Question: I have this working Automator/bash script, which watermarks all files which I select:
'''
watermark=~/Dropbox/watermark.png
shopt -s nocasematch
for f; do
[[ $f =~ .*\.(jpe?g|png)$ ]] || continue
d="${f%/*}/wm_$(date +%Y_%m_%d)"
mkdir -p "$d"
target="$d/${f##*/}"
size=$(/usr/local/bin/identify -format '%[fx:w/4,279]' "$f")
/usr/local/bin/composite -dissolve 10% -gravity SouthEast \( $watermark -geometry $size \) "$f" -quality 100 "$target"
done
'''

The problem with this setup, that does not work If I select folder (of course in this case I set type to Files and folders in Automator) with images inside (works only if I select images).
My second question is, how to modify this code to make selectedfolder_watermarked folders?
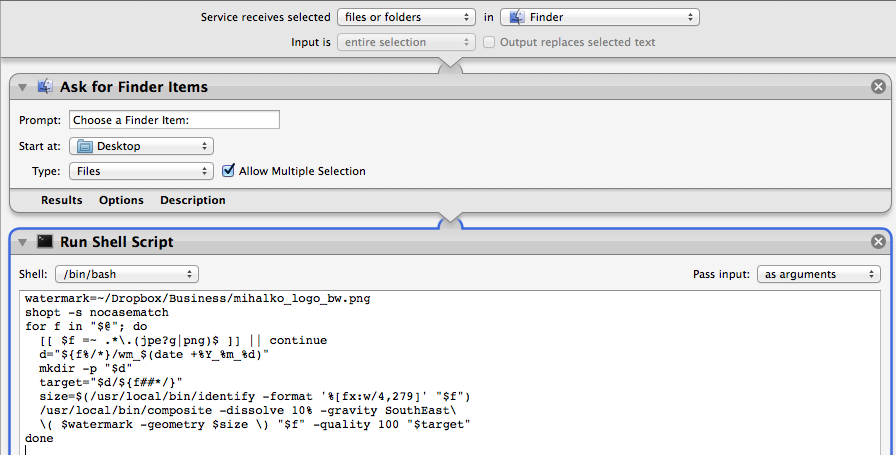
Answer: This script only works with folders and it saves for example '~/Desktop/dir1/file1.png' to '~/Desktop/dir1_watermarked/file1.png':
'''
watermark=~/Dropbox/watermark.png
shopt -s nocasematch extglob
for dir; do
mkdir "$dir"_watermarked
for f in "$dir"/*.@(png|jpg|jpeg); do
size=$(/usr/local/bin/identify -format '%[fx:w/4,279]' "$f")
/usr/local/bin/composite -dissolve 10% -gravity SouthEast \( $watermark -geometry $size \) "$f" -quality 100 "$dir"_watermarked/"${f##*/}"
done
done
'''